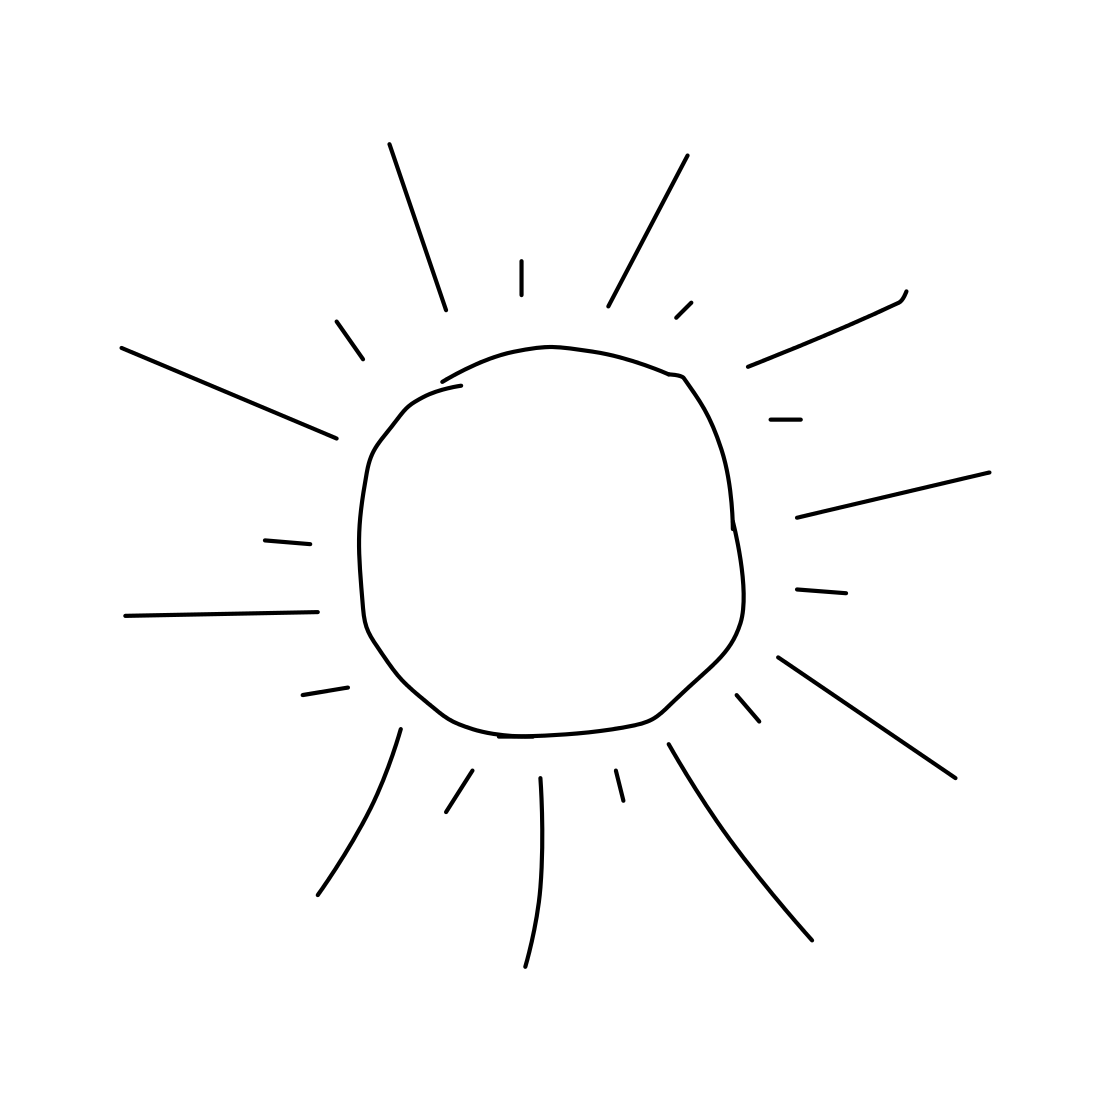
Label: sun